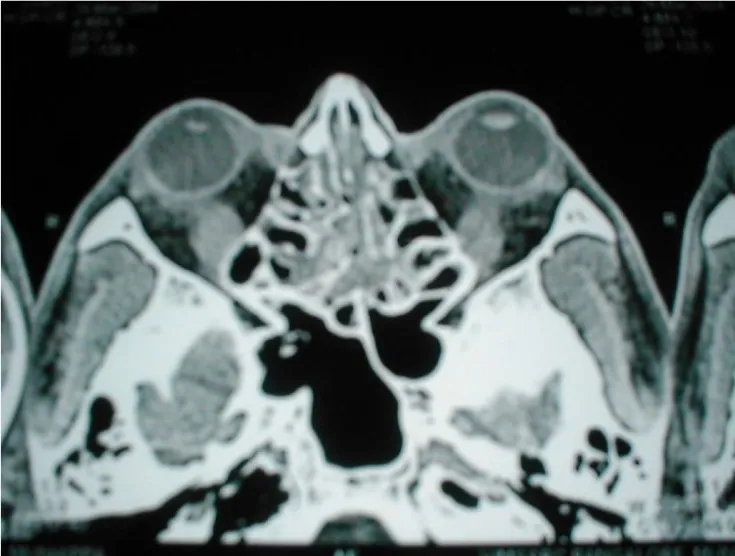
CT orbit showing swollen inferior rectus muscle in both eyes.
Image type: radiology (ct)